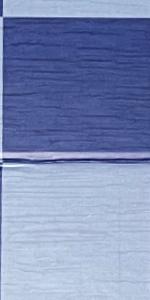
Label: Empty